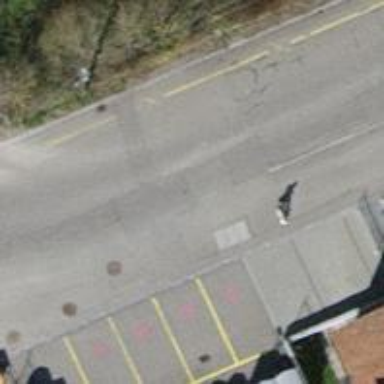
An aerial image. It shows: Sidewalk.